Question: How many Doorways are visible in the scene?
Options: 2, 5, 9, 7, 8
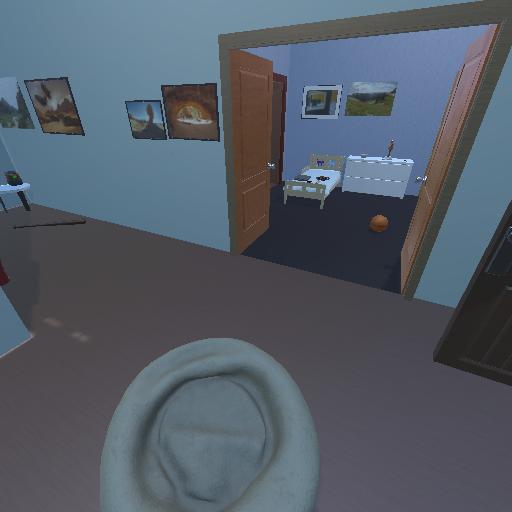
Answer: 2